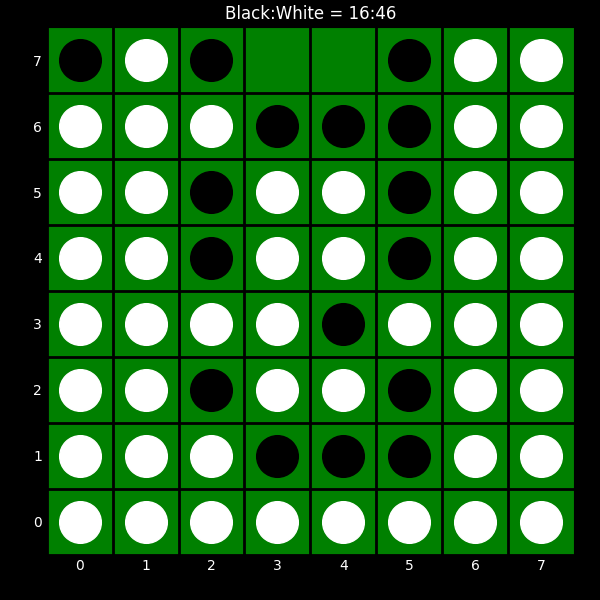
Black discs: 16
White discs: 46